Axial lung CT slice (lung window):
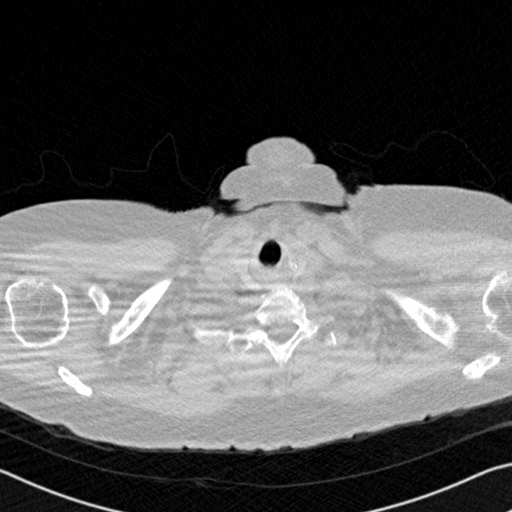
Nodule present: no